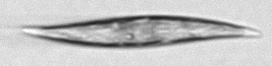
Label: Pleurosigma